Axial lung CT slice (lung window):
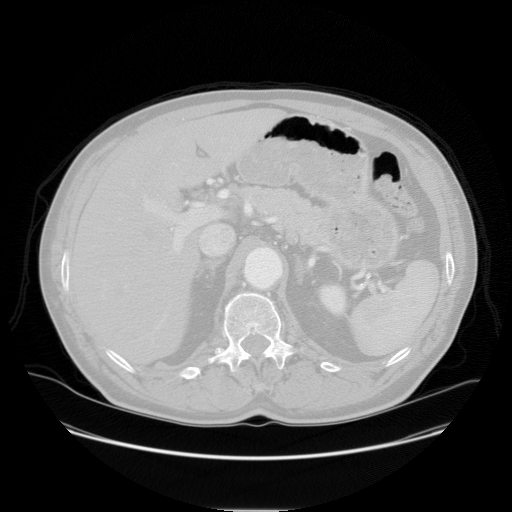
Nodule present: no